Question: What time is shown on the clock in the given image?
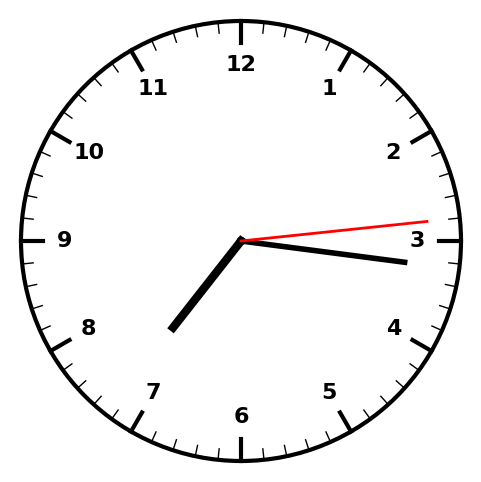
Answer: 07:16:14